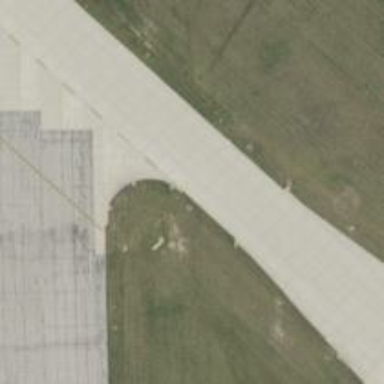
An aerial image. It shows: View of taxiway at the airport.